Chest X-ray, AP view. Patient: 16 years old, sex M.
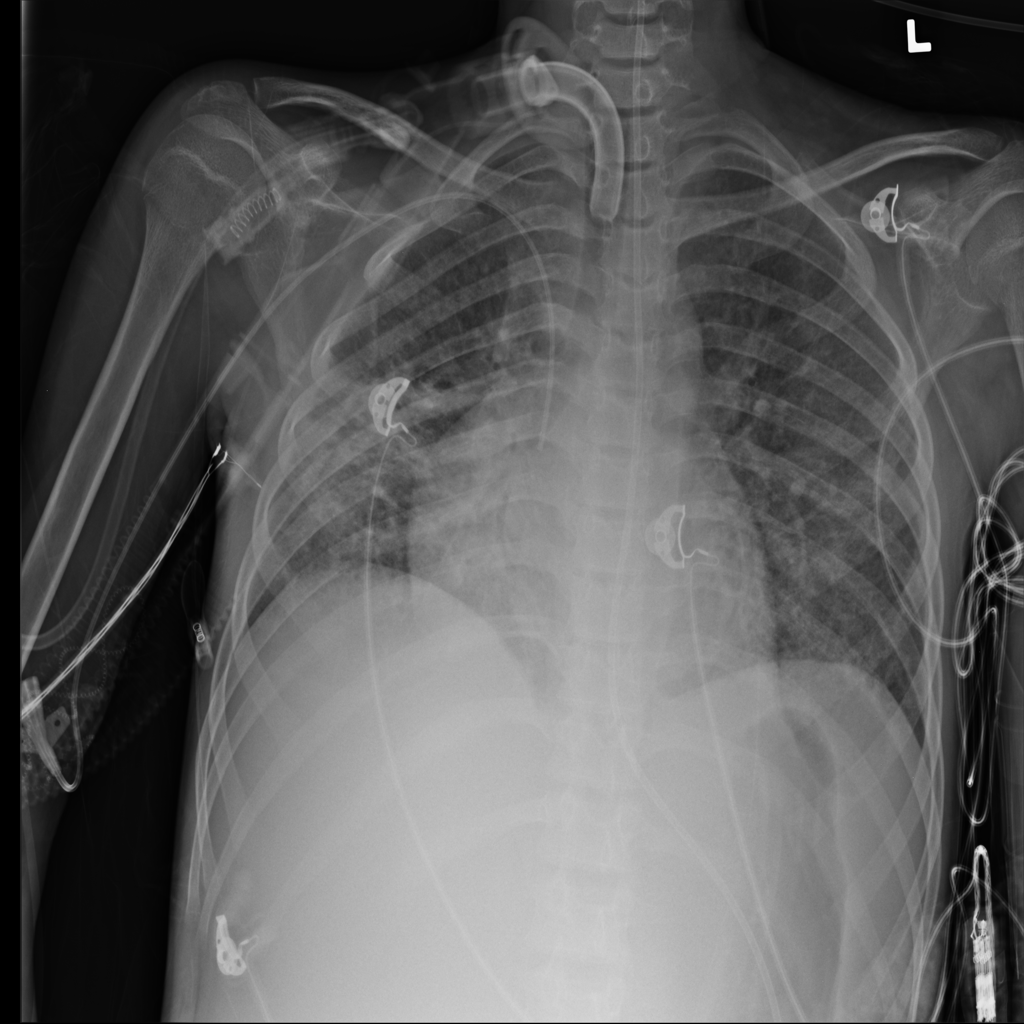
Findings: Cardiomegaly, Infiltration